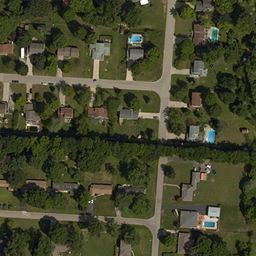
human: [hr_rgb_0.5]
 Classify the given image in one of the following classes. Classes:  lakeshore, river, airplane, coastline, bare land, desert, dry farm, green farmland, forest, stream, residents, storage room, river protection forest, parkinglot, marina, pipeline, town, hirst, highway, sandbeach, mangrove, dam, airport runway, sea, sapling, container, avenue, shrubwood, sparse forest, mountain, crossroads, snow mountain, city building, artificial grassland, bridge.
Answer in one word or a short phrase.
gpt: town